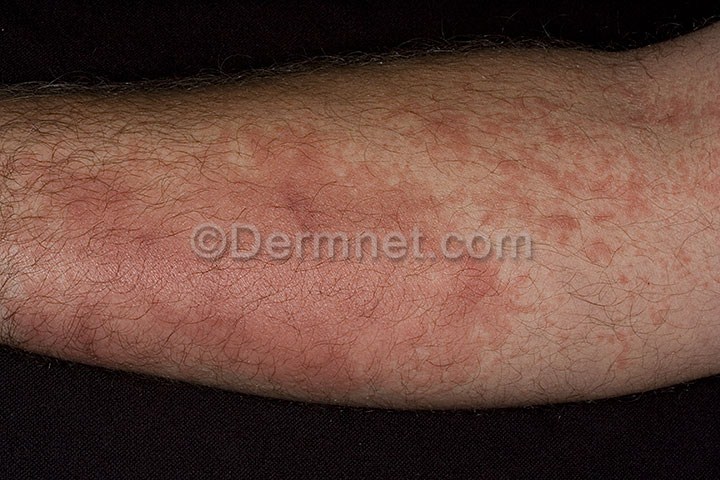
Disease: Poison Ivy Photos and other Contact Dermatitis